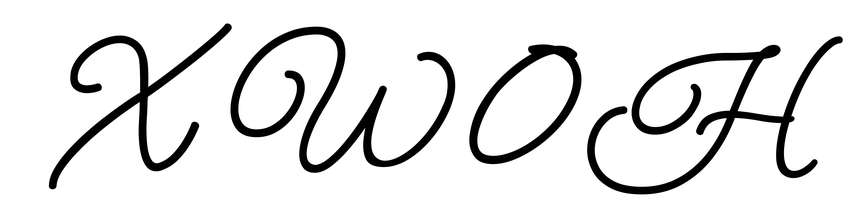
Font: MeowScript-Regular